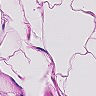
Metastatic tissue present: no